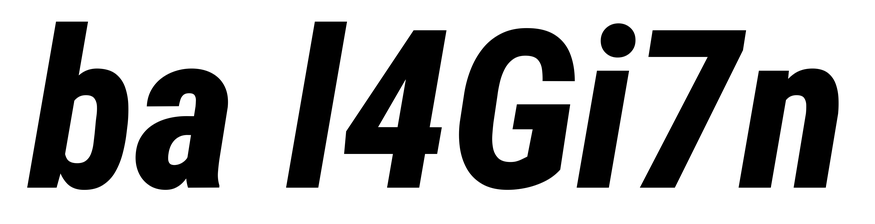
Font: Roboto-Italic_Condensed_ExtraBold_Italic